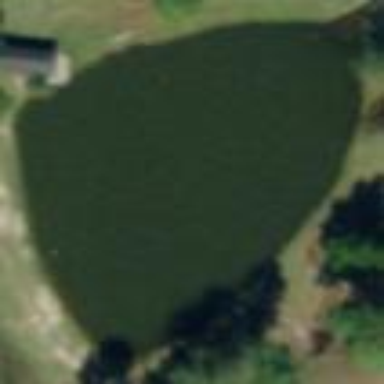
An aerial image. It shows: Serene pond surrounded by nature.